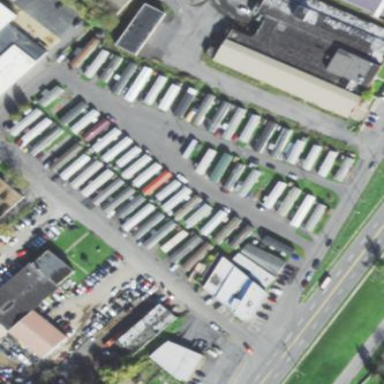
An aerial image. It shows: Residential area known as trailer park.